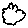
Label: cloud